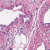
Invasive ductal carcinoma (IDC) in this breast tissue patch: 0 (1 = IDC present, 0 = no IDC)